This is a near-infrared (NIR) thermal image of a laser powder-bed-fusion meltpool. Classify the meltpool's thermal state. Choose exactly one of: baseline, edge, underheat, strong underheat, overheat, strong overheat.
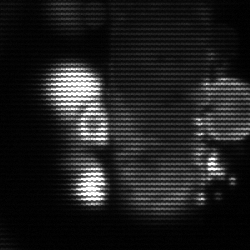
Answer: strong underheat